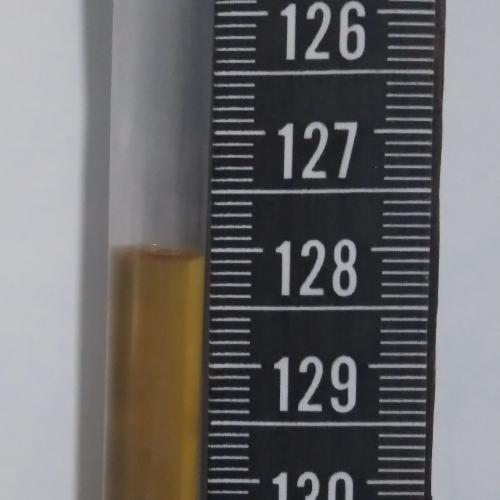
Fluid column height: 128.1 cm